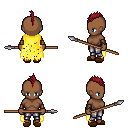
a pixel art fantasy rpg character, female body template, human, dark skin, yellow tattered cape, metal pants, brunette mohawk hairstyle, leather bracers, brown slippers, spear, four views (front, back, left, right), 2x2 character sprite sheet, small pixel art, hard edges, no anti-aliasing